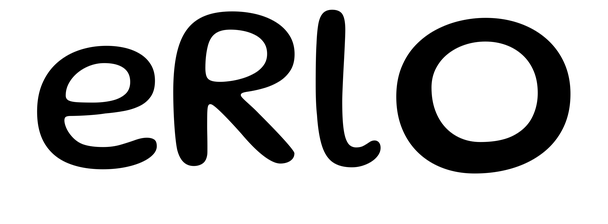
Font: Gluten_Regular